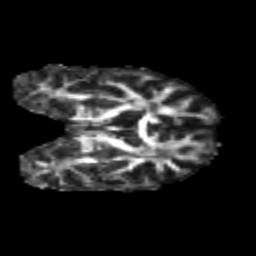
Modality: FA
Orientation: coronal
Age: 24
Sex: male
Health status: healthy
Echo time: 0.074 s